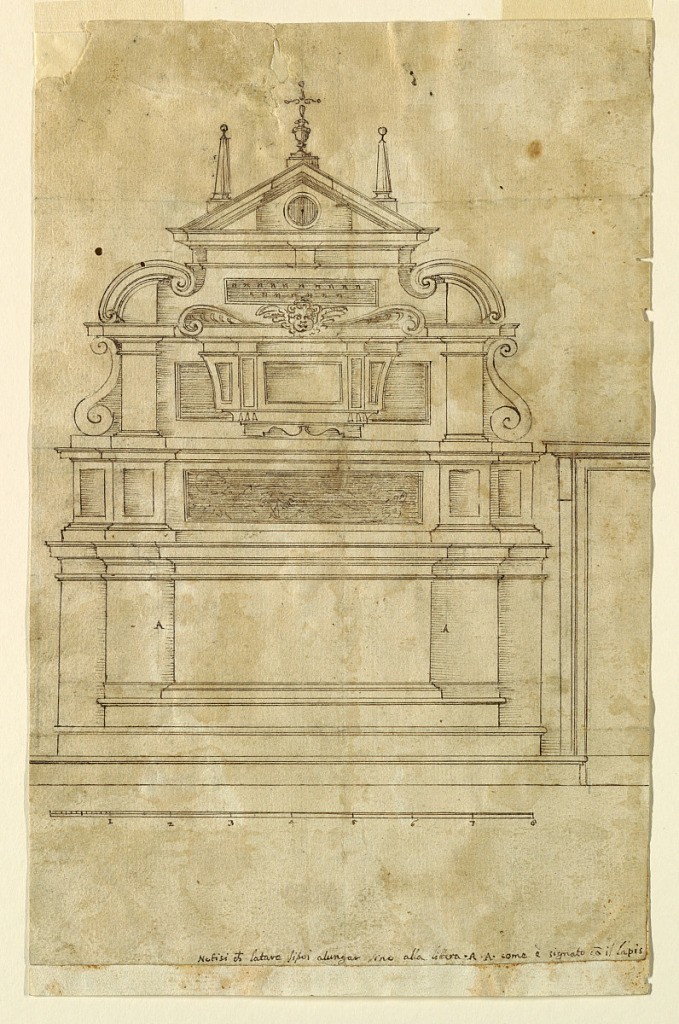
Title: Project for an Altar
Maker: Francesco Mosca
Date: ca. 1575
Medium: Pen and brown ink Support: off-white laid paper on secondary paper support
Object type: Drawing
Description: In the central part above the mensa is a sepulchre with the body of a Saint. In front of the second story of the retable is a reliquary box with a cherub between two cornices turned outside on top. Above is a triangular pediment with two obelisks and a cross. In the panels beside the mensa are two "A"s. At right is the left part of a door, below the scale.